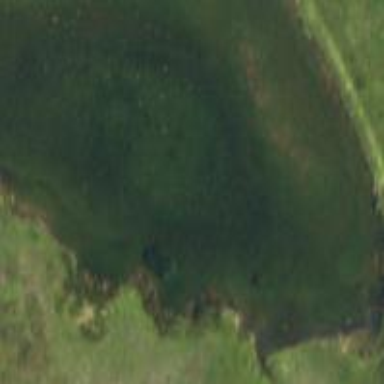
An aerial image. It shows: Small pond formed by natural water.